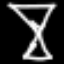
Label: hourglass